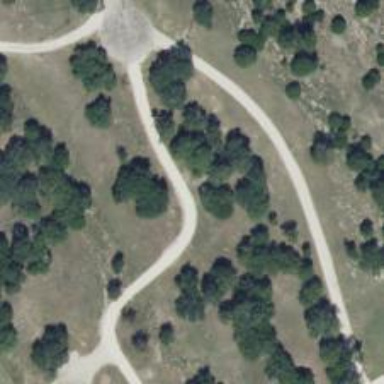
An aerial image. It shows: Driveway leading to service road.